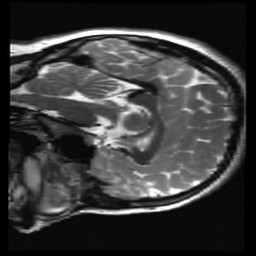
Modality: T2w
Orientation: sagittal
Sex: female
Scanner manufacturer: ge
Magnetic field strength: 3 T
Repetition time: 5 s
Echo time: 0.101 s